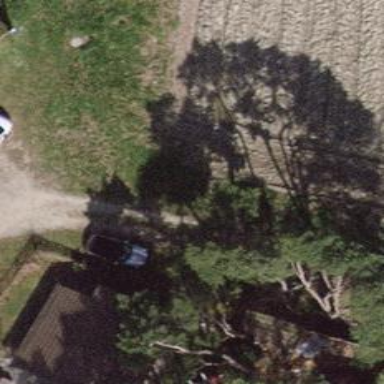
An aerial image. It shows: Path.